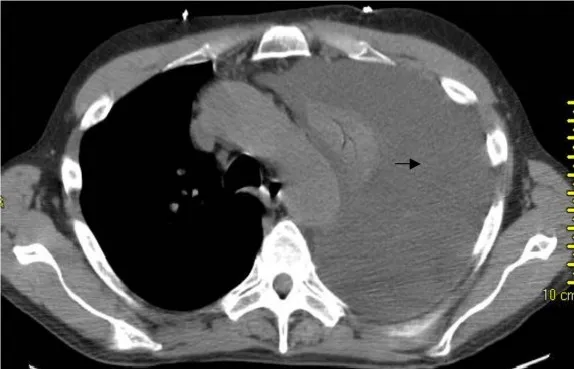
CT chest: massive pleural effusion left side (arrow).
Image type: radiology (ct)